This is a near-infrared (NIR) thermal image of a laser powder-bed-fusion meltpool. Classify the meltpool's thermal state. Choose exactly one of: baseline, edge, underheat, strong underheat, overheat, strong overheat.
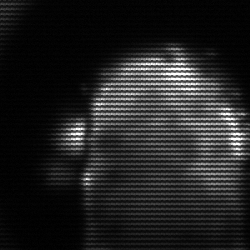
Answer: baseline